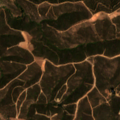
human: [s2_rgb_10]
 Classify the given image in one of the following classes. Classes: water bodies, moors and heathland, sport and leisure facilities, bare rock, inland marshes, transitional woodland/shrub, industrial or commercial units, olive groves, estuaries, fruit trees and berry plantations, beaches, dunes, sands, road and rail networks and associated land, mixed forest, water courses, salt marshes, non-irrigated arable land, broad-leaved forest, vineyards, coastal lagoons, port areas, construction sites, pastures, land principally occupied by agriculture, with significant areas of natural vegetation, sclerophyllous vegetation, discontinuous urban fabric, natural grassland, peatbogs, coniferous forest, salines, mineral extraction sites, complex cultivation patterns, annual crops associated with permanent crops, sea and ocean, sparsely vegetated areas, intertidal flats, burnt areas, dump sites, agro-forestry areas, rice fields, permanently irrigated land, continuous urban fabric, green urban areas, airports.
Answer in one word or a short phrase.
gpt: broad-leaved forest, sclerophyllous vegetation, transitional woodland/shrub